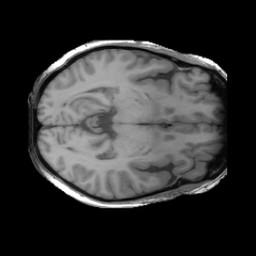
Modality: T1w
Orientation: axial
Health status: ill
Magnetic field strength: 3 T